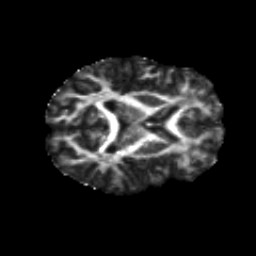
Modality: FA
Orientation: axial
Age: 28
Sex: male
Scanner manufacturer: siemens
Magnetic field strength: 3 T
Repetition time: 8.8 s
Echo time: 0.085 s